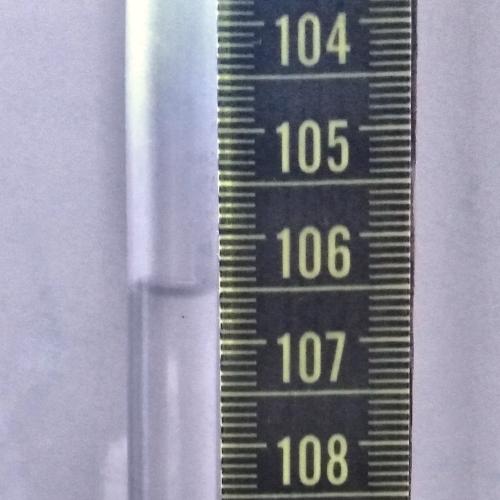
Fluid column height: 106.5 cm